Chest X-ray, AP view. Patient: 12 years old, sex F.
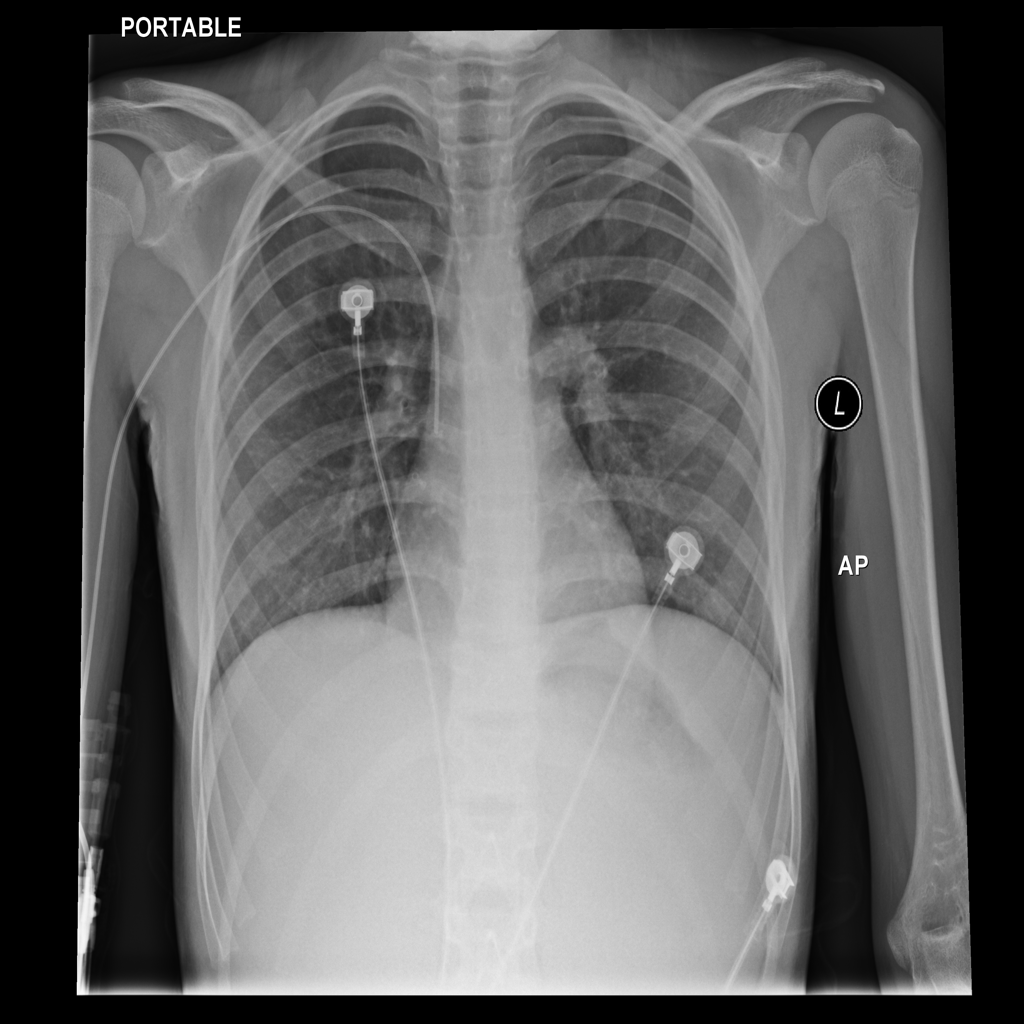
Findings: No Finding